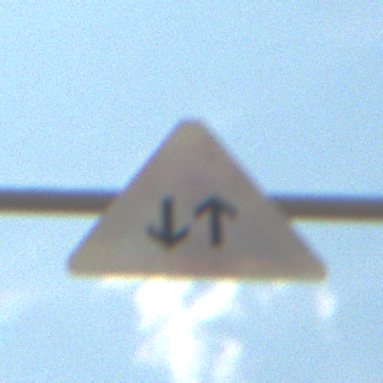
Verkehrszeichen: Gegenverkehr
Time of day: Midday
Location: Outdoor (Suburban)
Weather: PartlyCloudy
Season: NotSpecified
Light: Natural